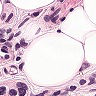
Metastatic tissue present: yes